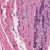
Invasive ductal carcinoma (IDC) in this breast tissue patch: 1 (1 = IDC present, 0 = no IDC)